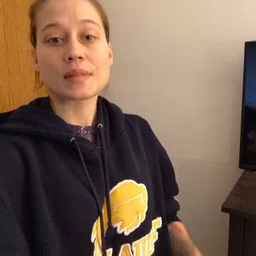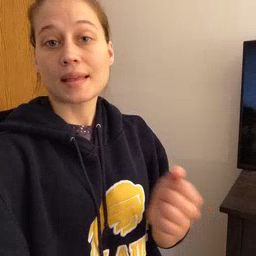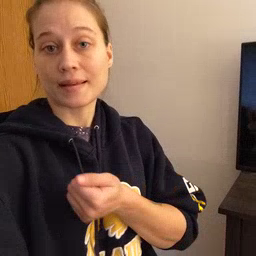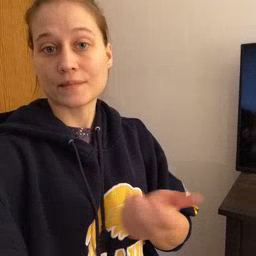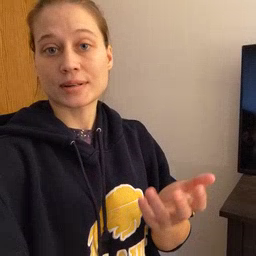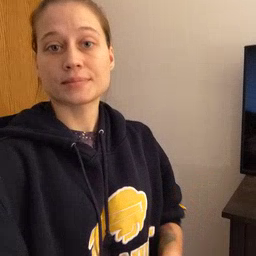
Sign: every